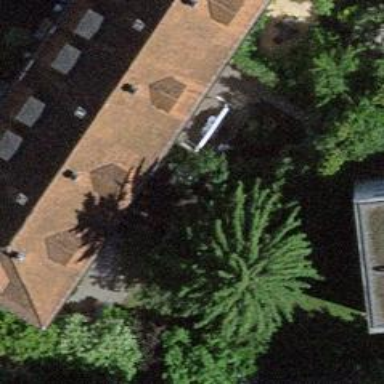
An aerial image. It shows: Terrace building.